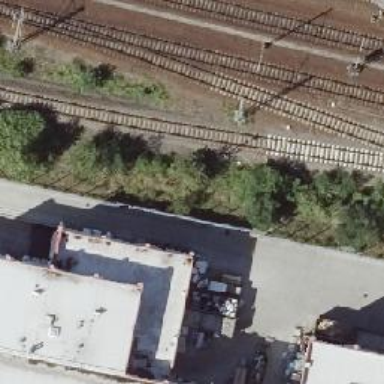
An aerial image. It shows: Railway signal positioned in the track.